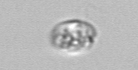
Label: Amoeba